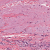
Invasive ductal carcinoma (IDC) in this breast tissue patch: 1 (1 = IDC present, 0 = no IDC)